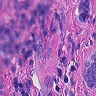
Metastatic tissue present: yes